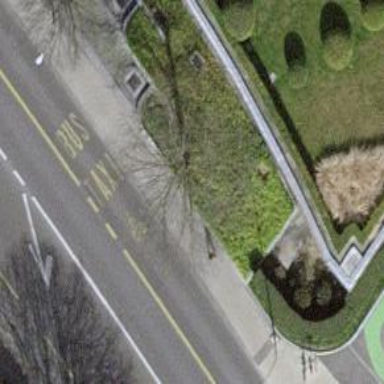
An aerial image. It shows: Asphalt sidewalk.